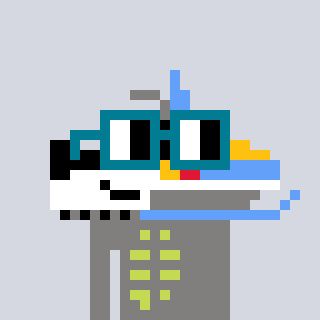
a pixel art character with square dark green glasses, a snowmobile-shaped head and a bluegrey-colored body on a cool background